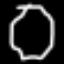
Label: octagon